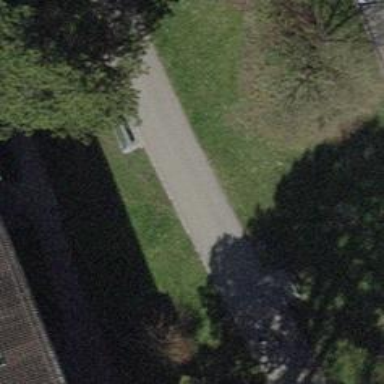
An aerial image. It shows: Bench for seating.